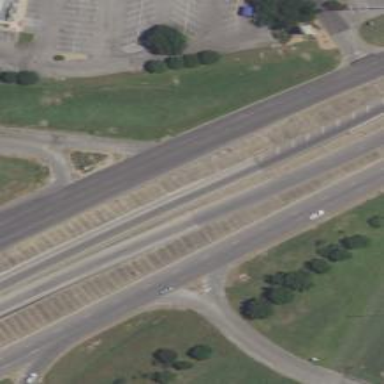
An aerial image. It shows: Secondary road with frontage access.